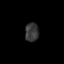
Tissue: prostate
Cell type: T cells
Senescence score: 0.279
Nuclear area (px): 247
Mean DAPI intensity: 55.721